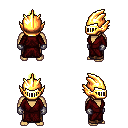
a pixel art fantasy rpg character, male body template, human, tanned skin, red robe, robe skirt, gold short topknot hairstyle, gold helm, metal gloves, four views (front, back, left, right), 2x2 character sprite sheet, small pixel art, hard edges, no anti-aliasing